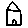
Label: house